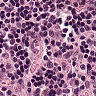
Metastatic tissue present: no